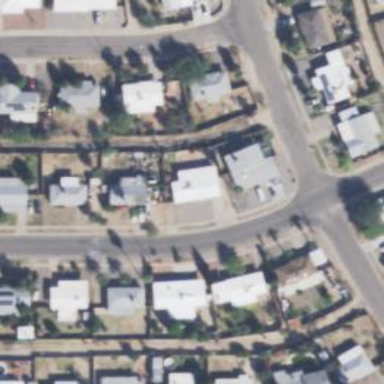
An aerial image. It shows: Alleyway designated as service road.